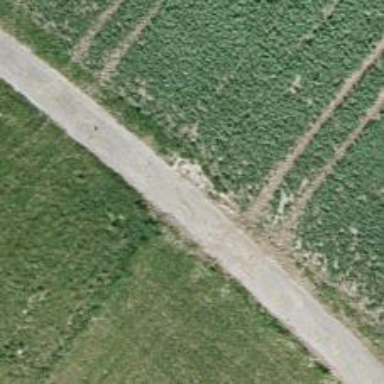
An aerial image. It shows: Well-maintained track road with grade 1 tracktype.